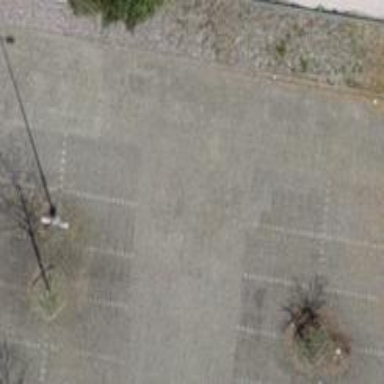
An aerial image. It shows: Parking aisle with paving stones.